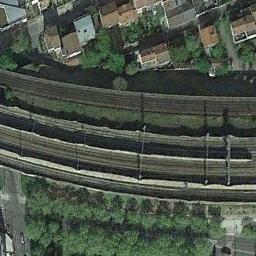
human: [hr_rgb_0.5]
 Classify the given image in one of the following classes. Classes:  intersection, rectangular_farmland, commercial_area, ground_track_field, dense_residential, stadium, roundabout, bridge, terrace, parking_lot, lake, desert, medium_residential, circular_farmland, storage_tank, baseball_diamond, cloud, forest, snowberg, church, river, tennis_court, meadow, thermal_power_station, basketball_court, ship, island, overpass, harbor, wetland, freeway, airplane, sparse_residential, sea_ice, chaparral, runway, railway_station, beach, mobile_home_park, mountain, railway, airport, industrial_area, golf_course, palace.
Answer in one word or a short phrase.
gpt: railway